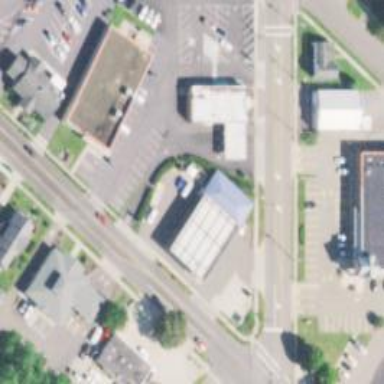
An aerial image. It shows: Convenience shop.